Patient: sex M, age 57
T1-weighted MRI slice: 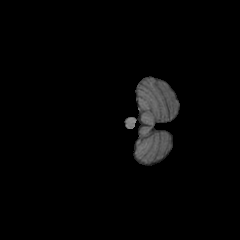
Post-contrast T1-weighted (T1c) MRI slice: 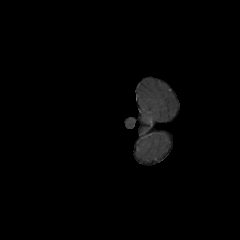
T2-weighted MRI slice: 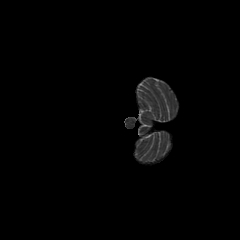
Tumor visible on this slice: no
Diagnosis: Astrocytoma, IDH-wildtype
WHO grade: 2